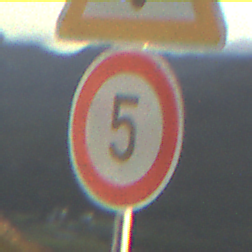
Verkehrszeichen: Geschwindigkeit5
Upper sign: Gefahrenstelle
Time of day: SunriseSunset
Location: Outdoor (Nature)
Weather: PartlyCloudy
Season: Summer
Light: Natural